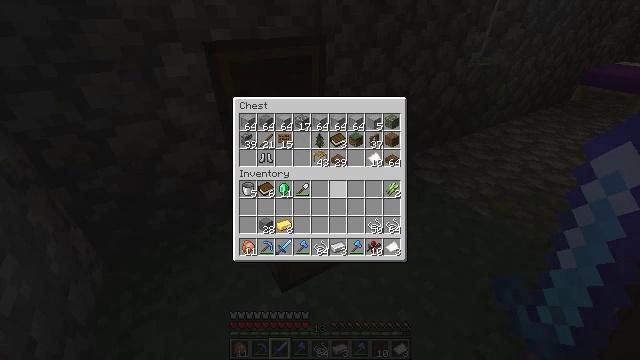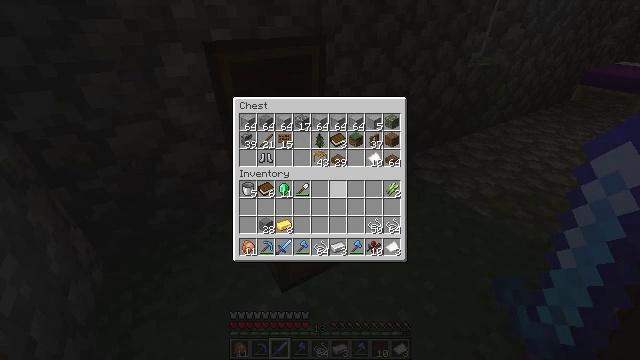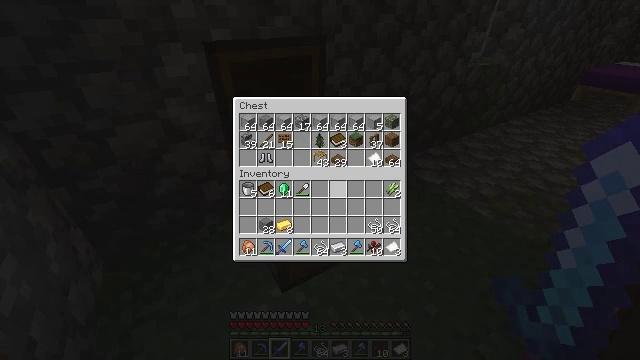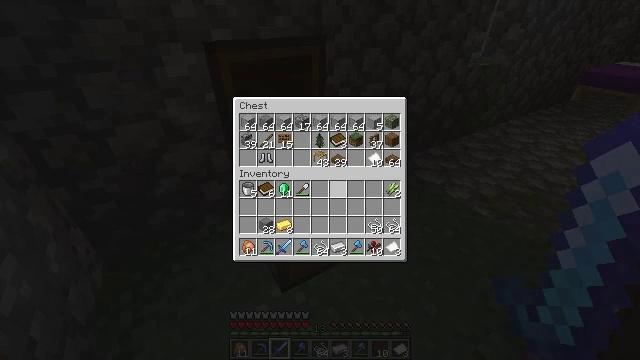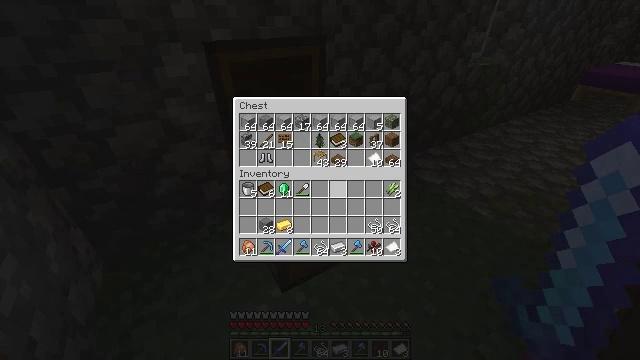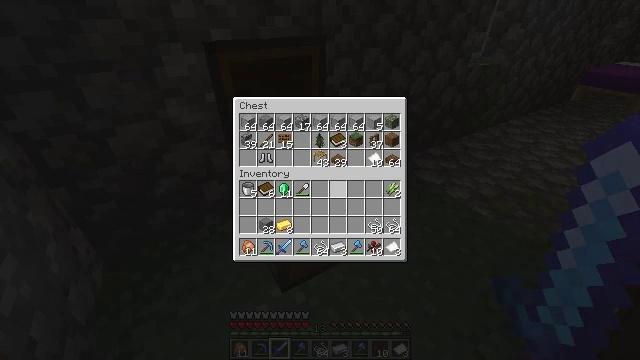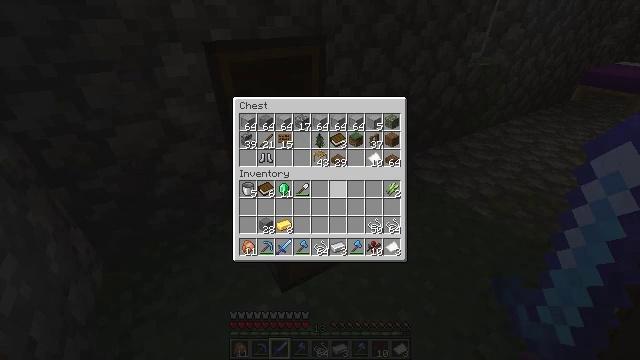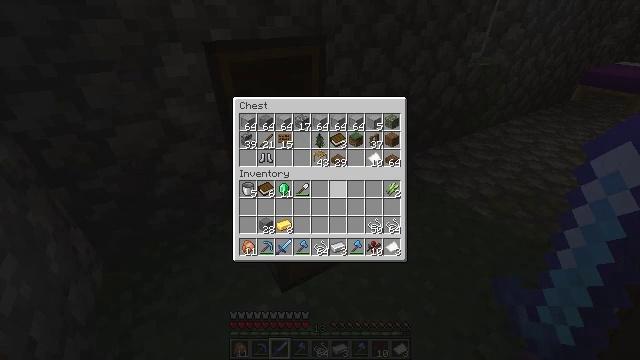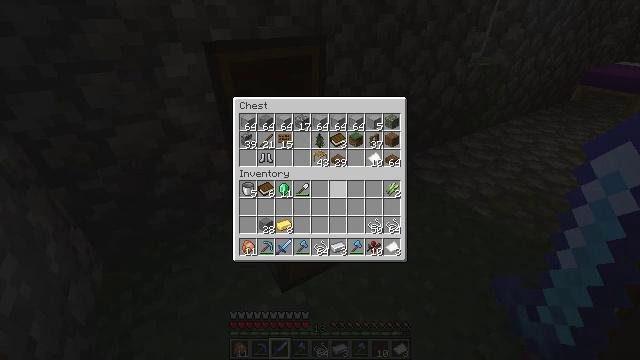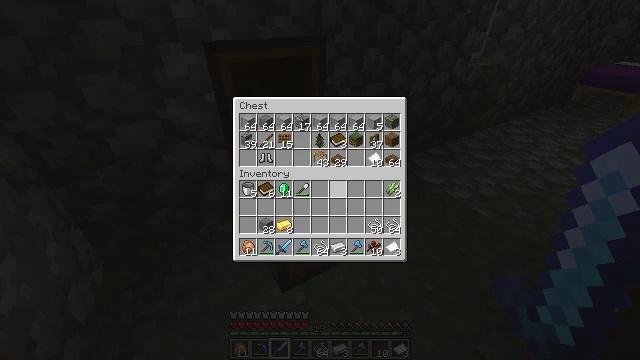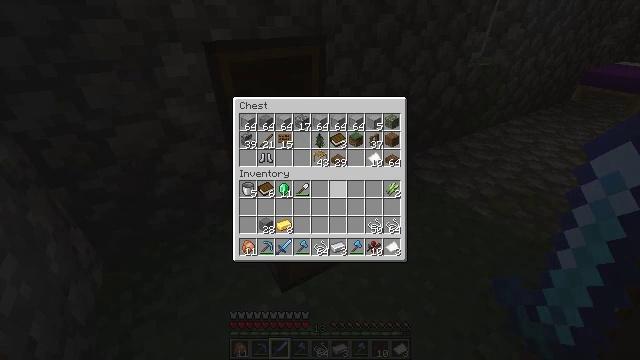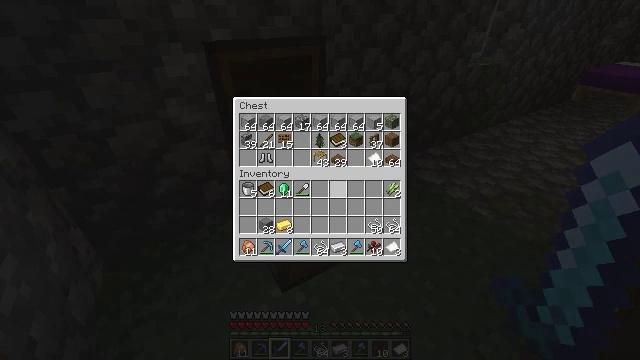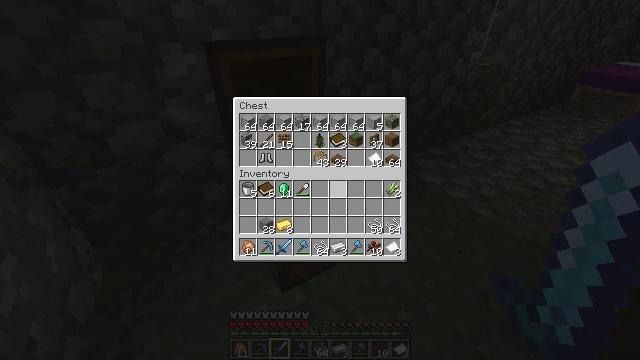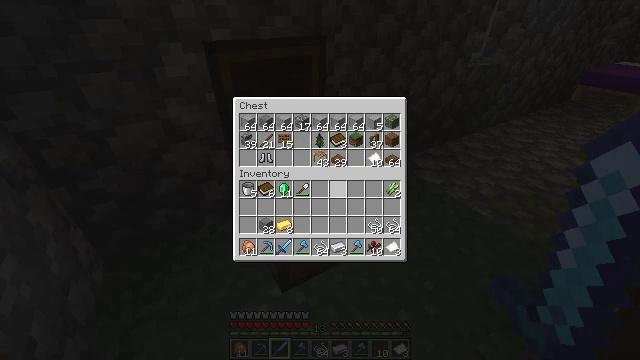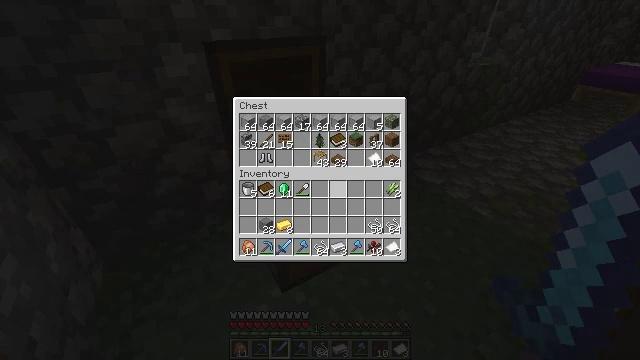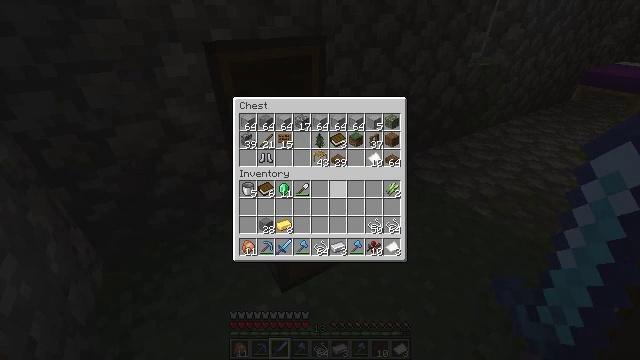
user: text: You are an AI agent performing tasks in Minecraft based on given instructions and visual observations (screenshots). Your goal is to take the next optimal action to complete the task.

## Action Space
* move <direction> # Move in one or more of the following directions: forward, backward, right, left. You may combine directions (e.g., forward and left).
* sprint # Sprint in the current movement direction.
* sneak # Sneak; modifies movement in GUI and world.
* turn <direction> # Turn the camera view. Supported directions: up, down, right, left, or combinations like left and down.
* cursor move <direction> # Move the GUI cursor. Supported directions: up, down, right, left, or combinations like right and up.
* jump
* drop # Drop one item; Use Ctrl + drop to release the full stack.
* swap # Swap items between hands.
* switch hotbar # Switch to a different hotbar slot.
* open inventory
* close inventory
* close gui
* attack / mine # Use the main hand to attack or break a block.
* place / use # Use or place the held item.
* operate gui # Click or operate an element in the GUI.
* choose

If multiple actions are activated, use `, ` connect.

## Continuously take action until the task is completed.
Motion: motion action
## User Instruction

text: Break the glass block.
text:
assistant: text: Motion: sneak
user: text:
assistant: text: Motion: sneak
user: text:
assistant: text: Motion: sneak
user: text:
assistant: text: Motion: sneak
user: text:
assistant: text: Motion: sneak
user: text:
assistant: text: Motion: sneak
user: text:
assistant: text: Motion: sneak
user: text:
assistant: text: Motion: sneak
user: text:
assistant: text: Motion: sneak
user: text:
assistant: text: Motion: sneak
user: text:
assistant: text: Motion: sneak
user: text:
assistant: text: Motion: sneak
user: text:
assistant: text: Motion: sneak
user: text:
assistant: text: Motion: sneak
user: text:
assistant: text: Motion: sneak
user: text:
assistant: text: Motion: sneak
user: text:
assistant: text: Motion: sneak
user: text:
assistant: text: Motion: sneak
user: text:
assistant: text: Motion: sneak
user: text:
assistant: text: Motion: sneak
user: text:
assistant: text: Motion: sneak
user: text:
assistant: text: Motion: sneak
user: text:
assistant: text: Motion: sneak
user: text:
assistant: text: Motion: sneak
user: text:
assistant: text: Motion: sneak, turn up
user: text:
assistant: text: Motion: sneak, turn up
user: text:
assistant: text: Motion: sneak, turn up
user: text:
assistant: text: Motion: sneak
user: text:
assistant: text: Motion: sneak
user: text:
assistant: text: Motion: sneak